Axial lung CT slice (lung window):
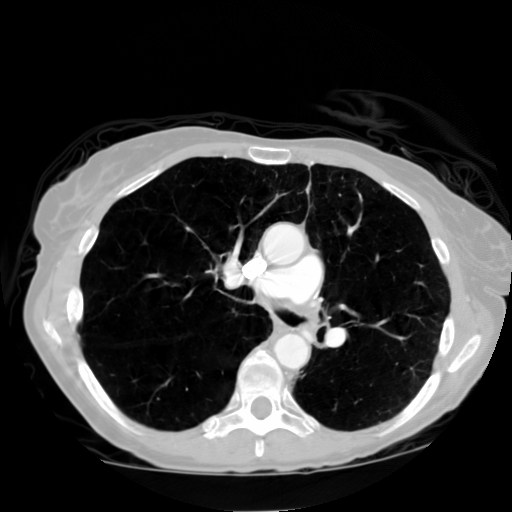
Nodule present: no